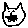
Label: cat